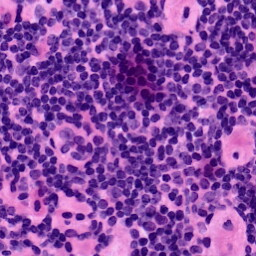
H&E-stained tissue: LymphNode